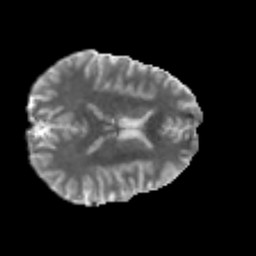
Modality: MD
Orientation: axial
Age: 40
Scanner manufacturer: philips
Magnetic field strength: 3 T
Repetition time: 8.426 s
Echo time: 0.1273 s